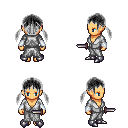
a pixel art fantasy rpg character, female body template, human, tanned skin, white robe, metal pants, gray twin-tailed hairstyle, white cloth bracers, metal boots, dagger, four views (front, back, left, right), 2x2 character sprite sheet, small pixel art, hard edges, no anti-aliasing